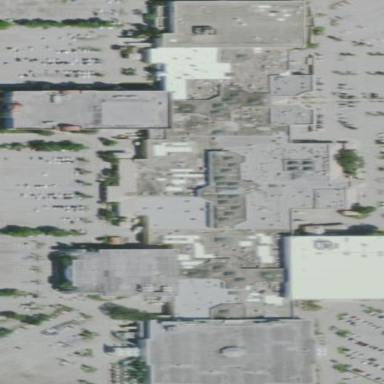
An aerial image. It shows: Mall building.